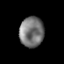
Tissue: prostate
Cell type: T cells
Senescence score: 0.1992
Nuclear area (px): 717
Mean DAPI intensity: 118.538